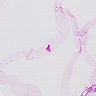
Metastatic tissue present: no